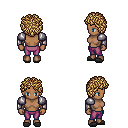
a pixel art fantasy rpg character, female body template, human, dark skin, steel arm armor, magenta pants, blonde curly afro hairstyle, gray slippers, four views (front, back, left, right), 2x2 character sprite sheet, small pixel art, hard edges, no anti-aliasing